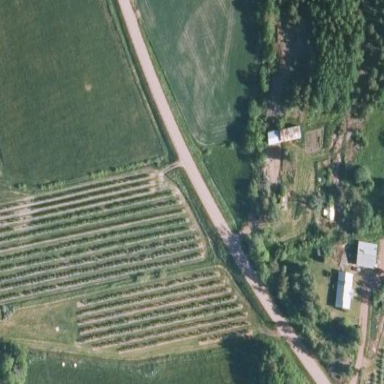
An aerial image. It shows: Orchard.